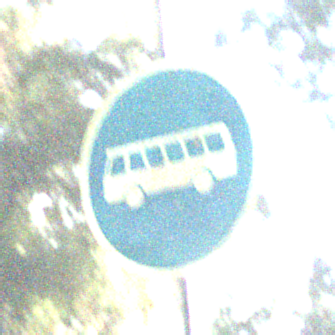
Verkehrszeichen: Busssonderstreifen
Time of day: MorningAfternoon
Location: Outdoor (Nature)
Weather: Clear
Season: NotSpecified
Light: Natural